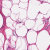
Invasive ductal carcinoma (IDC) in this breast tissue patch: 0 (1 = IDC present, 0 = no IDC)